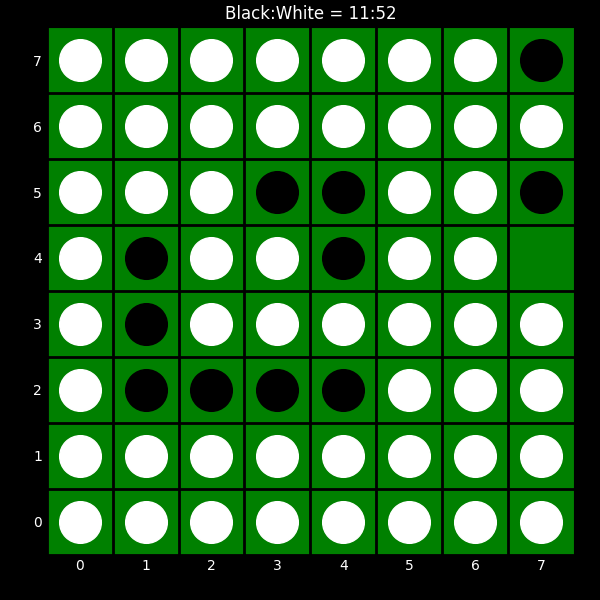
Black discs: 11
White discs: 52